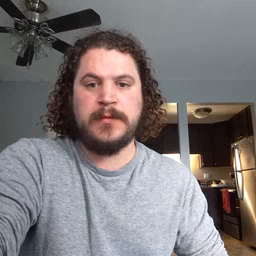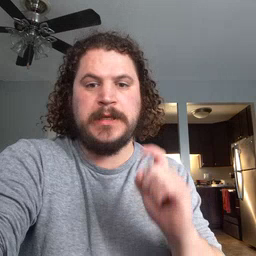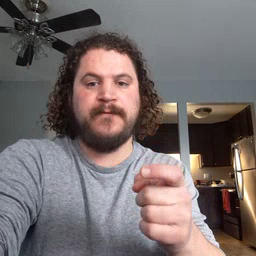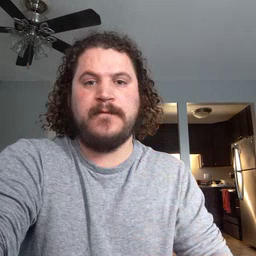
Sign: give